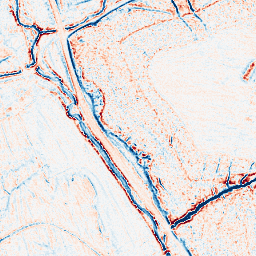
Category: edge_preserving
Decomposition family: anisotropic_diffusion
Decomposition parameters: iterations: 10
kappa: 30
gamma: 0.1
Upsampling method: bilinear
Upsampling parameters: scale: 8
Upsampling scale: 8